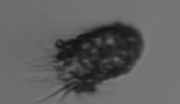
Label: Tintinnopsis